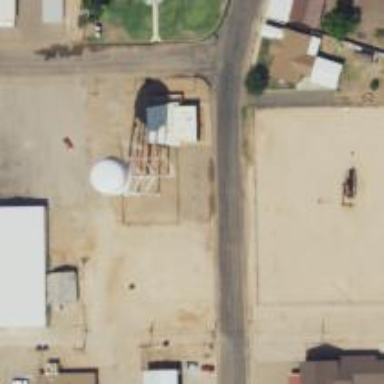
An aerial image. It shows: Water tower that is man-made.